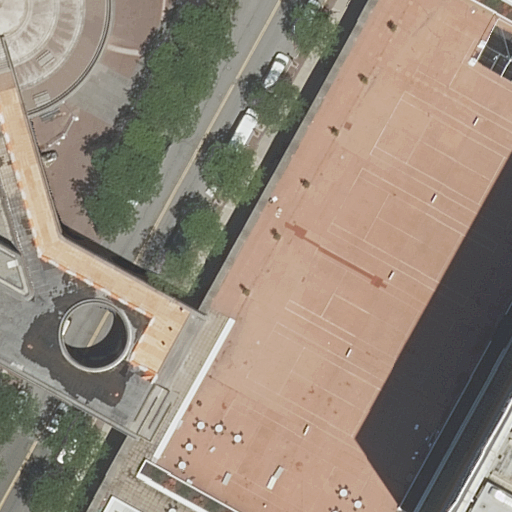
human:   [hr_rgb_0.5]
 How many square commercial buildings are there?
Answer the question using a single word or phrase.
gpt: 0

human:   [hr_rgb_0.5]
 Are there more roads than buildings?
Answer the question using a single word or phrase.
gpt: yes

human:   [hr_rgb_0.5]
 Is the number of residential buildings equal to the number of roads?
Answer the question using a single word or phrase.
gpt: no

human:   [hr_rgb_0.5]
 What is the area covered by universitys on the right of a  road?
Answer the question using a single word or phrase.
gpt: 29m2

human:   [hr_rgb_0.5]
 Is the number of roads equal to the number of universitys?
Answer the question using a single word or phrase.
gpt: no

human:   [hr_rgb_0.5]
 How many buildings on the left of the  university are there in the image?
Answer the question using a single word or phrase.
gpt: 1

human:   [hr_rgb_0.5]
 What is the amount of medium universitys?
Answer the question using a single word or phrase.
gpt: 0

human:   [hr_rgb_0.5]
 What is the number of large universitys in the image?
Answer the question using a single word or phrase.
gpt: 0

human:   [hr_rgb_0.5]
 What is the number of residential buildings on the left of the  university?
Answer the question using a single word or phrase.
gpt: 1

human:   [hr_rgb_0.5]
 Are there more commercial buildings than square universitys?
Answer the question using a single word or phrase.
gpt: no

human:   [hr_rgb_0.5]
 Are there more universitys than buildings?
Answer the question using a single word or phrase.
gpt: no

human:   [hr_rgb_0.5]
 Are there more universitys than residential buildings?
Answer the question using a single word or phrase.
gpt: no

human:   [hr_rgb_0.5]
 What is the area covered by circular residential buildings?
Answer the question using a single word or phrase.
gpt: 0m2

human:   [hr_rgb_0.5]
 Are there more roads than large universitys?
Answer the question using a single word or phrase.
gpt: yes

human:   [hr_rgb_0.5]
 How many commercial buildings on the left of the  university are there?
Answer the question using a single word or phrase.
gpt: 0

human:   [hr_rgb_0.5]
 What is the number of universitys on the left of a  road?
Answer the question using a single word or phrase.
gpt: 0

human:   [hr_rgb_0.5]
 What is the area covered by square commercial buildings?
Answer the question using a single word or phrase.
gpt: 0m2

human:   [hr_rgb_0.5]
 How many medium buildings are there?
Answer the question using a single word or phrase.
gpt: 0

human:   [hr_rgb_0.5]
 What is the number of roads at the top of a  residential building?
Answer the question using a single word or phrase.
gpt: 0

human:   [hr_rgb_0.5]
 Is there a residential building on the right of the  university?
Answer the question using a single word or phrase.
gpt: no

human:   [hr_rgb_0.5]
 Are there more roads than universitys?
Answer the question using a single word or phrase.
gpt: yes

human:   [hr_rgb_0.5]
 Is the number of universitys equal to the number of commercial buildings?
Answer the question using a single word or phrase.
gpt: no

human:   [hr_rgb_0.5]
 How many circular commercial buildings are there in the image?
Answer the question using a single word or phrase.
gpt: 0

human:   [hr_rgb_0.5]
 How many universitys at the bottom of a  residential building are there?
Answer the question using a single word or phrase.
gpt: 0

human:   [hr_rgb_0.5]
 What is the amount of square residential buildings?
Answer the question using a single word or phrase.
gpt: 0

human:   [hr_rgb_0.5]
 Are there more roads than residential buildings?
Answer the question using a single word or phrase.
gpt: yes

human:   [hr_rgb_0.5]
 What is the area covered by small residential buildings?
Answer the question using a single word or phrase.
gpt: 0m2

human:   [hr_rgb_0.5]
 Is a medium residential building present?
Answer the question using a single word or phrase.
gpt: no

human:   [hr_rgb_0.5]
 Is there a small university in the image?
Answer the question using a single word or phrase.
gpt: yes

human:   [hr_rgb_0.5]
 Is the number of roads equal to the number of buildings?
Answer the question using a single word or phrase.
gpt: no

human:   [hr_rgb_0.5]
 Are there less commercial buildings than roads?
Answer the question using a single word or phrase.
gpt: yes

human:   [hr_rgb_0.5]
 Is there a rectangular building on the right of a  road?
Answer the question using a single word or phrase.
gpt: yes

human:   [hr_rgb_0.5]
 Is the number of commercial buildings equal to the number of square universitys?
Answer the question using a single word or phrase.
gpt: yes

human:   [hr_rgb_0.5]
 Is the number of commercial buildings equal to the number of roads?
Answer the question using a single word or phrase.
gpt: no

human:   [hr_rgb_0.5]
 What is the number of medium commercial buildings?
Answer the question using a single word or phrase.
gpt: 0

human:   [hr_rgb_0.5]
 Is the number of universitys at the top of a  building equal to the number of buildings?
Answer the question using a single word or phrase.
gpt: no